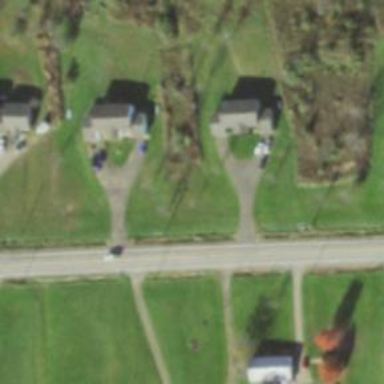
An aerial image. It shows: Driveway leading to service road.